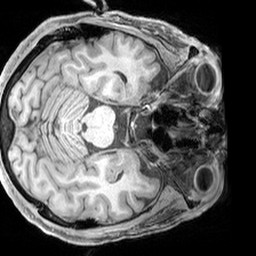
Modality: T1w
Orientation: axial
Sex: male
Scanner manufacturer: siemens
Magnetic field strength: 3 T
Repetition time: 2.3 s
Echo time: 0.00226 s